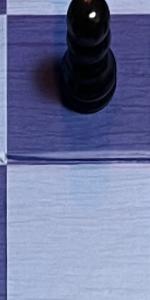
Label: Empty